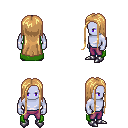
a pixel art fantasy rpg character, male body template, dark elf, purple skin, green cape, magenta pants, light blonde extra-long hairstyle, metal boots, four views (front, back, left, right), 2x2 character sprite sheet, small pixel art, hard edges, no anti-aliasing